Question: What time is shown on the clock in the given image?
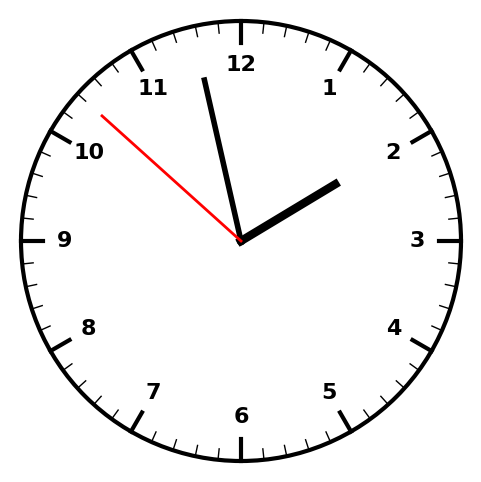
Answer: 01:57:52